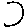
Label: moon